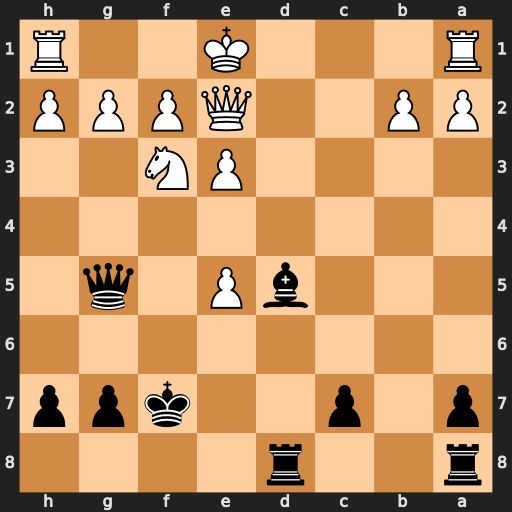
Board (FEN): r2r4/p1p2kpp/8/3bP1q1/8/4PN2/PP2QPPP/R3K2R
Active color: b
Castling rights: KQ
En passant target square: -
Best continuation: Qxg2 Rg1 Qxf3 Qxf3+ Bxf3